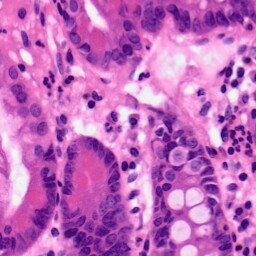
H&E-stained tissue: Pancreatic